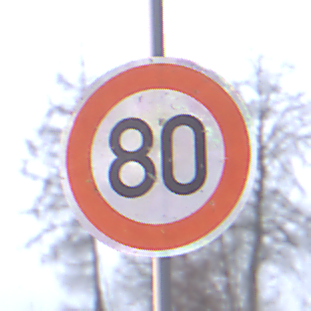
Verkehrszeichen: Geschwindigkeit80
Umgebung: Outdoor, Suburban
Tageszeit: MorningAfternoon
Wetter: Overcast
Licht: Natural
Jahreszeit: NotSpecified
Kontrast: LowContrast